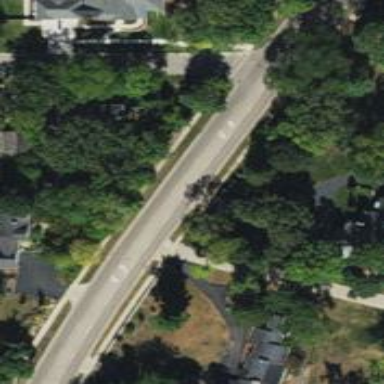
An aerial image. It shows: Primary road with asphalt surface.